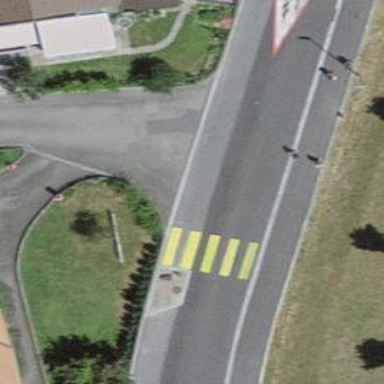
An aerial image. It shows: Marked road crossing.